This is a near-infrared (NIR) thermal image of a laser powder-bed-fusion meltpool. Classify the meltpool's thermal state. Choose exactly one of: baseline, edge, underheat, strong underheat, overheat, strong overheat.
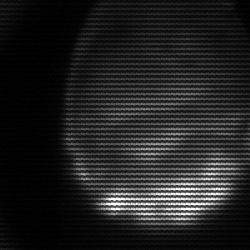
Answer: edge